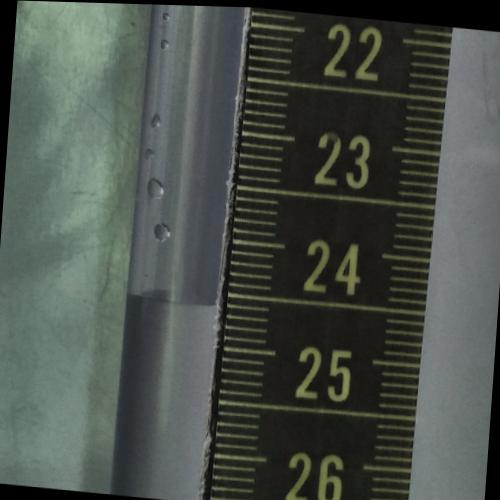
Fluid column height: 24.6 cm